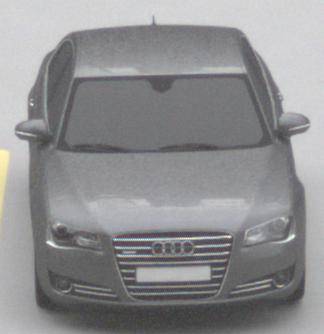
Make: Audi
Model: A8 D4
Model produced from: 2009
Model produced until: 2017
Doors: 4
Color: gray
Road condition: dry road
Daytime: morning or afternoon
Contrast: low contrast